Question: After making two different models to predict the score of a mastermind player, I am now trying to make a single model with two outputs:
- -
The entry contains both the player's proposal and the secret to find encoded in a binary table. 6 colors * 4 pins = 24 bits for the secret and 24 bits for the proposal.
Here is my Model Architecture.
Here is my main code:
'''
main_input = Input(shape=(input_layer_size, ), name='main_input')
x = Dense(hidden_layer_size, activation="relu")(main_input)
for i in range(nb_hidden_layer):
x = Dense(hidden_layer_size, activation="relu")(x)
rcrp_out = Dense(1, activation='sigmoid', name='rcrp_out')(x)
rcwp_out = Dense(1, activation='sigmoid', name='rcwp_out')(x)
model_rpwp = Model(inputs=main_input, outputs=[rcrp_out, rcwp_out])
model_rpwp.compile(optimizer='rmsprop', loss=['binary_crossentropy', 'binary_crossentropy'], metrics=['accuracy'])
'''
Here is a sample of the training data:
'''
print(rpwp_feature)
[[0 0 0 ... 0 0 0]
[0 0 0 ... 0 0 1]
[0 0 0 ... 0 1 0]
...
[1 0 0 ... 0 0 0]
[1 0 0 ... 0 0 1]
[1 0 0 ... 0 0 0]]
print(rcrp_label)
[3 0 1 ... 0 1 4]
print(rcwp_label)
[0 3 2 ... 4 2 0]
'''
There is probably something I don't understand because my model doesn't learn anything and always predicts 0 for both outputs.
I've tried multiple loss functions and architectures, but nothing works. My input and output data are formed as I expect.
Can you help me understand what I'm doing wrong?
I have part of the answer.
The Sigmoid activation function of 'rcrp_out' and 'rcwp_out' returns a float between 0 and 1 so that it will never be a natural number. In this case, I need to change the activation function and the loss function or binarise my label's data.
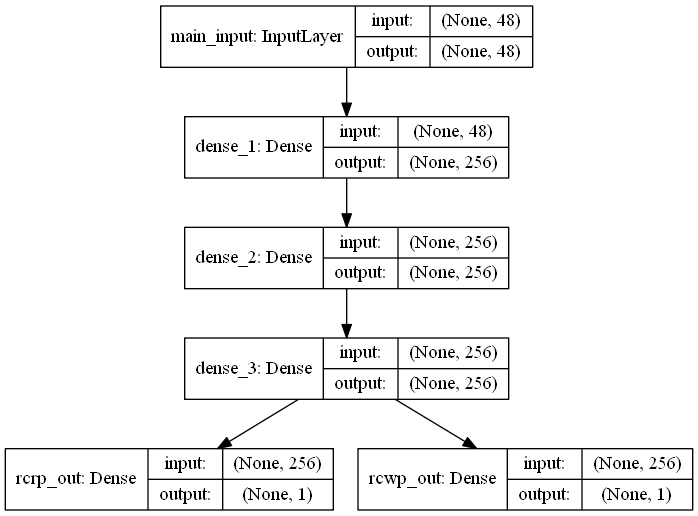
Answer: I have binarised my label data with these functions.
'''
def binarise_number(number, max_number=None):
if max_number is None:
return [int(x) for x in format(number, "0b")]
n_number = format(number, "0>%db" % len(binarise_number(max_number, None)))
return [int(x) for x in n_number]
def revert_binarise_number(n_number):
str_number = '0b' + ''.join(str(int(x)) for x in n_number)
number = int(str_number, base=2)
return number
'''
My data are now like this:
'''
print(rcrp_label)
[[0 1 0]
[0 1 0]
[0 1 0]
...
[0 0 0]
[0 1 0]
[1 0 0]]
print(rcwp_label)
[[0 0 1]
[0 0 0]
[0 0 0]
...
[0 1 0]
[0 0 0]
[0 0 0]]
'''
It now works as expected.